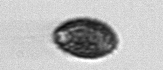
Label: Pseudochattonella_farcimen